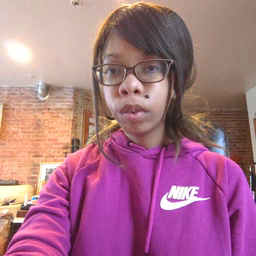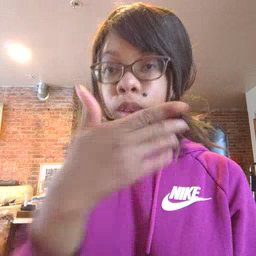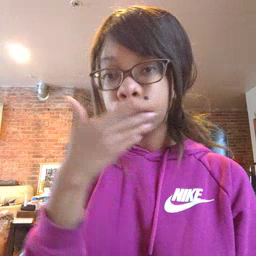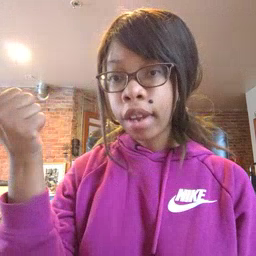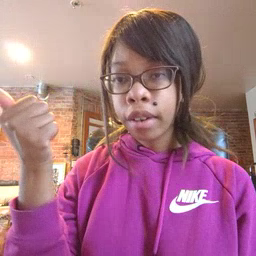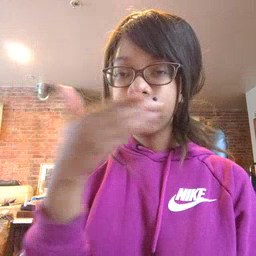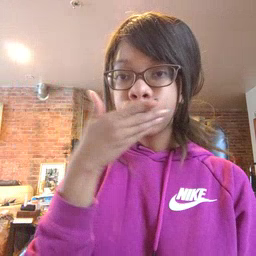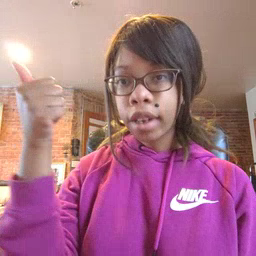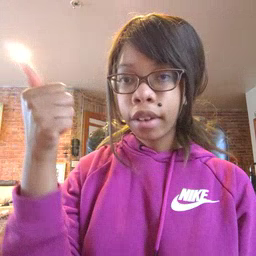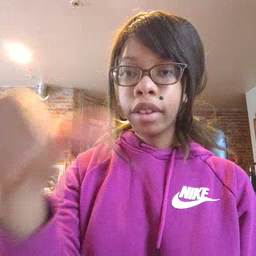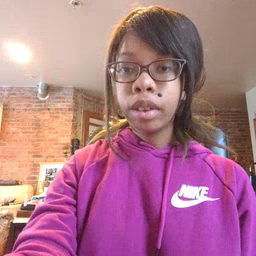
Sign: better